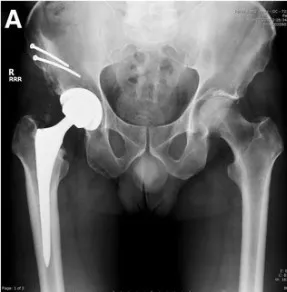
Post-operative anteroposterior (AP) and lateral hip radiographs (A-B) demonstrating the revision femoral stem/head and repair of the iliac osteotomy using two 3.5 mm cortical screws.
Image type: radiology (x_ray)